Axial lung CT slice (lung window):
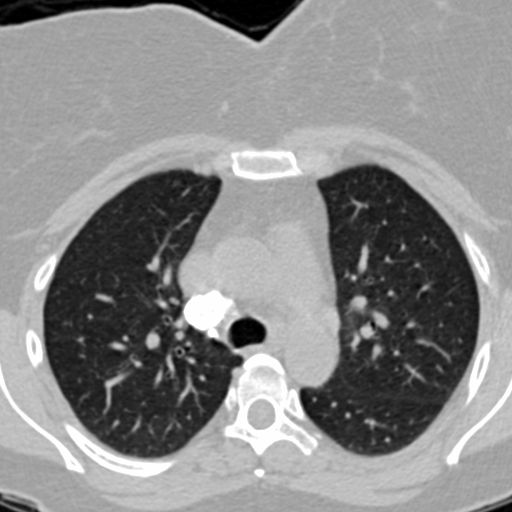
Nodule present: no